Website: crate-barrel
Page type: billing-address
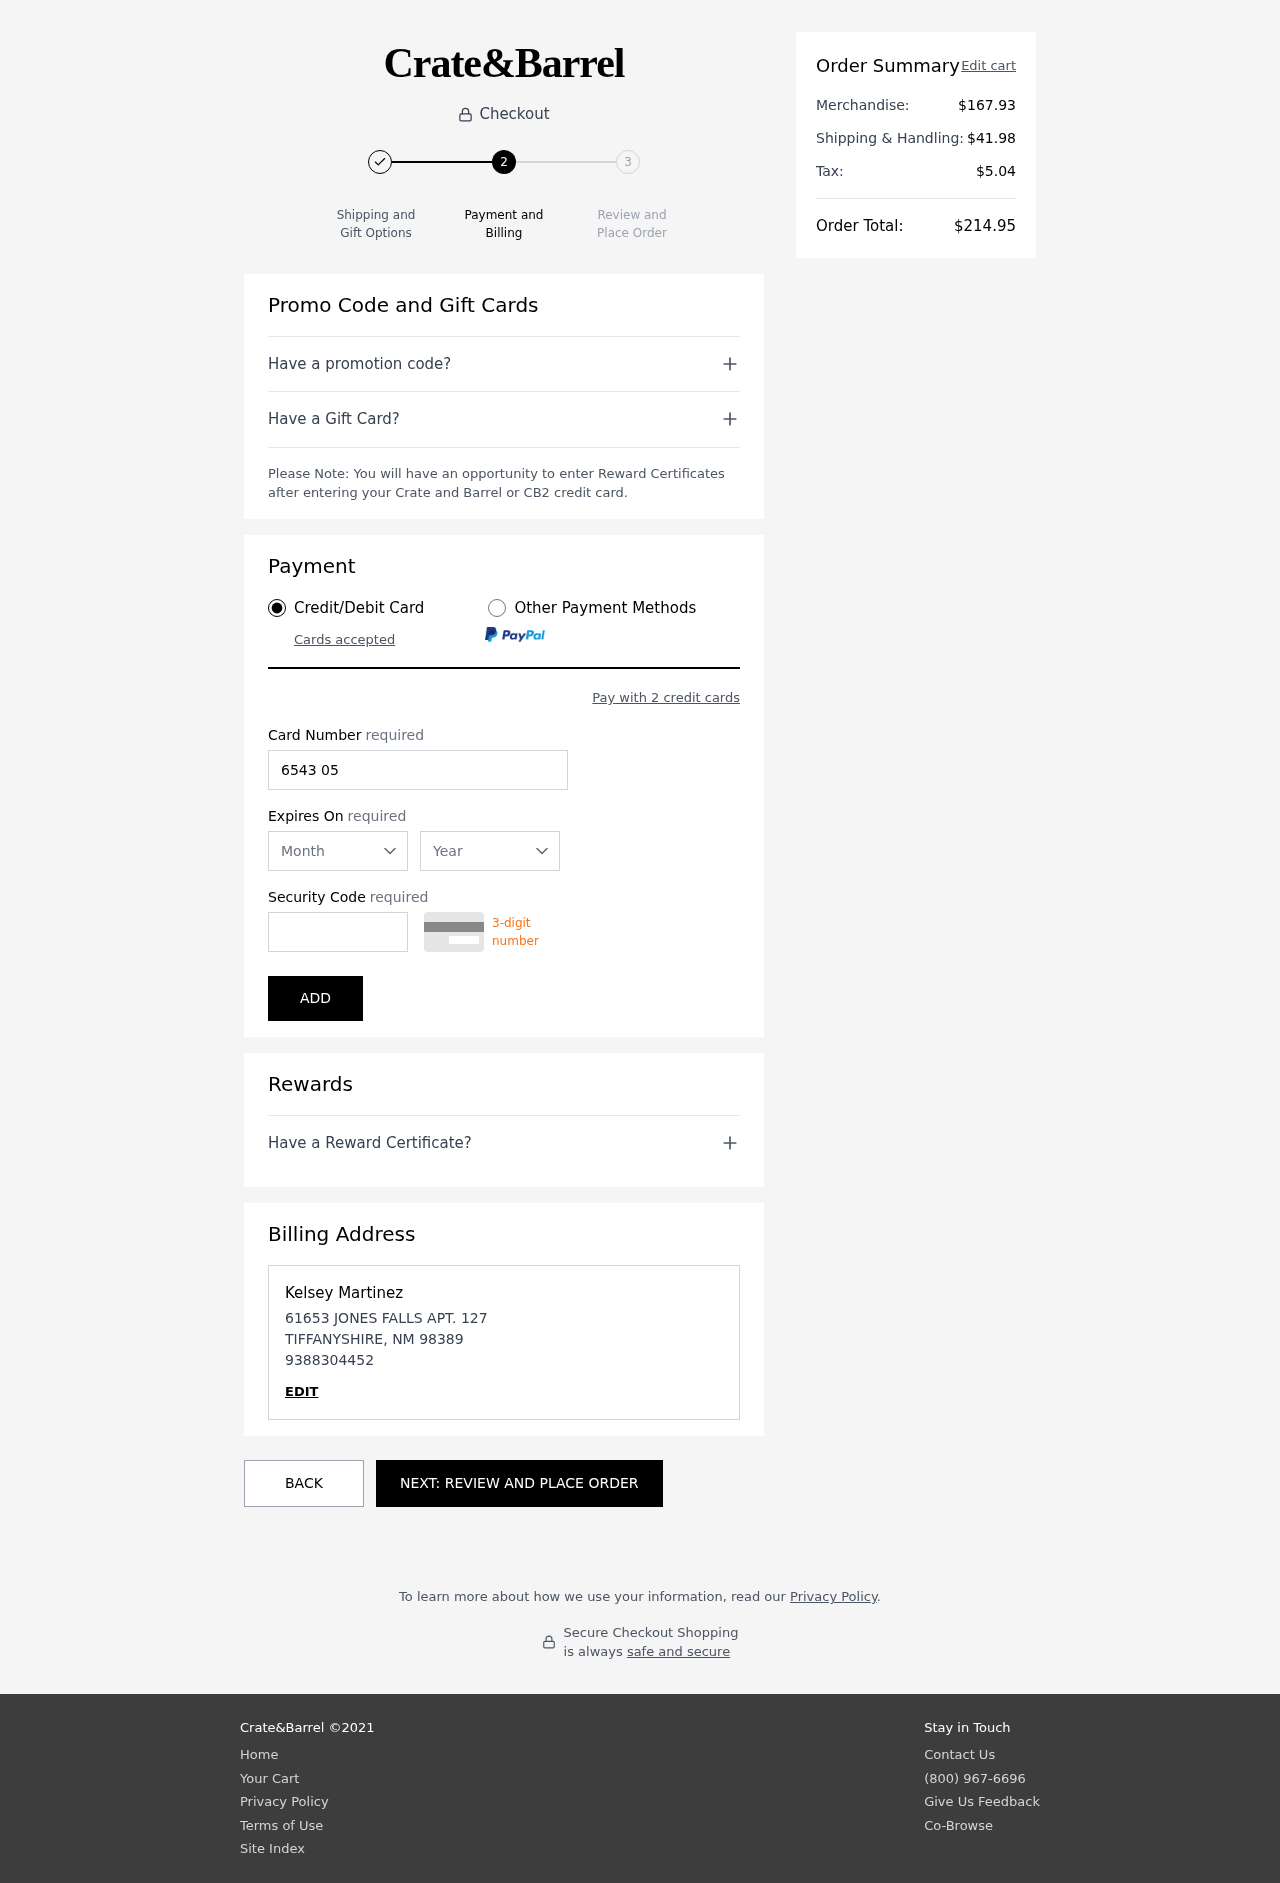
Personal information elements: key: PII_CARD_CVV
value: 102
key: PII_CARD_EXPIRY_MONTH
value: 06
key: PII_CARD_EXPIRY_YEAR
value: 29
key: PII_CARD_NUMBER
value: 6543 0519 8160 5904
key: PII_CITY
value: TIFFANYSHIRE
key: PII_FULLNAME
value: Kelsey Martinez
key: PII_PHONE
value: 9388304452
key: PII_POSTCODE
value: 98389
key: PII_STATE_ABBR
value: NM
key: PII_STREET
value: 61653 JONES FALLS APT. 127
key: PII_FIRSTNAME
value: Kelsey
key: PII_LASTNAME
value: Martinez
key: PII_PHONE_LINE
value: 4452
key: PII_PHONE_SUFFIX
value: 4452
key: PII_POSTCODE_FULL
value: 98389
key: PII_PHONE2
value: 9388304452
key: PII_PHONE3
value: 9388304452
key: PII_FULLNAME2
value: Kelsey Martinez
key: PII_FULLNAME3
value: Kelsey Martinez
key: PII_FIRSTNAME2
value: Kelsey
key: PII_FIRSTNAME3
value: Kelsey
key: PII_LASTNAME2
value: Martinez
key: PII_LASTNAME3
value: Martinez
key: PII_FIRSTNAME_DERIVED
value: Kelsey
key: PII_LASTNAME_DERIVED
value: Martinez
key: PII_PHONE_NUMERIC
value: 9388304452
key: PII_PHONE_LINE_NUMERIC
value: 4452
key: PII_PHONE_SUFFIX_NUMERIC
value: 4452
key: PII_POSTCODE_NUMERIC
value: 98389
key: PII_PHONE2_NUMERIC
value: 9388304452
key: PII_PHONE3_NUMERIC
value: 9388304452
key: PII_FULLNAME_DERIVED
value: Kelsey Martinez
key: PII_NAME_FULL_DERIVED
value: Kelsey Martinez
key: PII_PHONE_DIGITS
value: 9388304452
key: PII_PHONE_LAST4
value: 4452
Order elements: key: ORDER_SUBTOTAL
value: $167.93
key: ORDER_SHIPPING_COST
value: $41.98
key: ORDER_TAX
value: $5.04
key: ORDER_TOTAL
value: $214.95